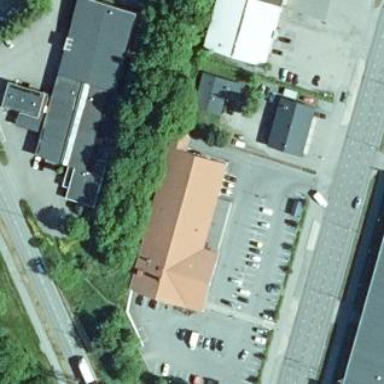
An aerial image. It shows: Supermarket building.